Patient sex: F
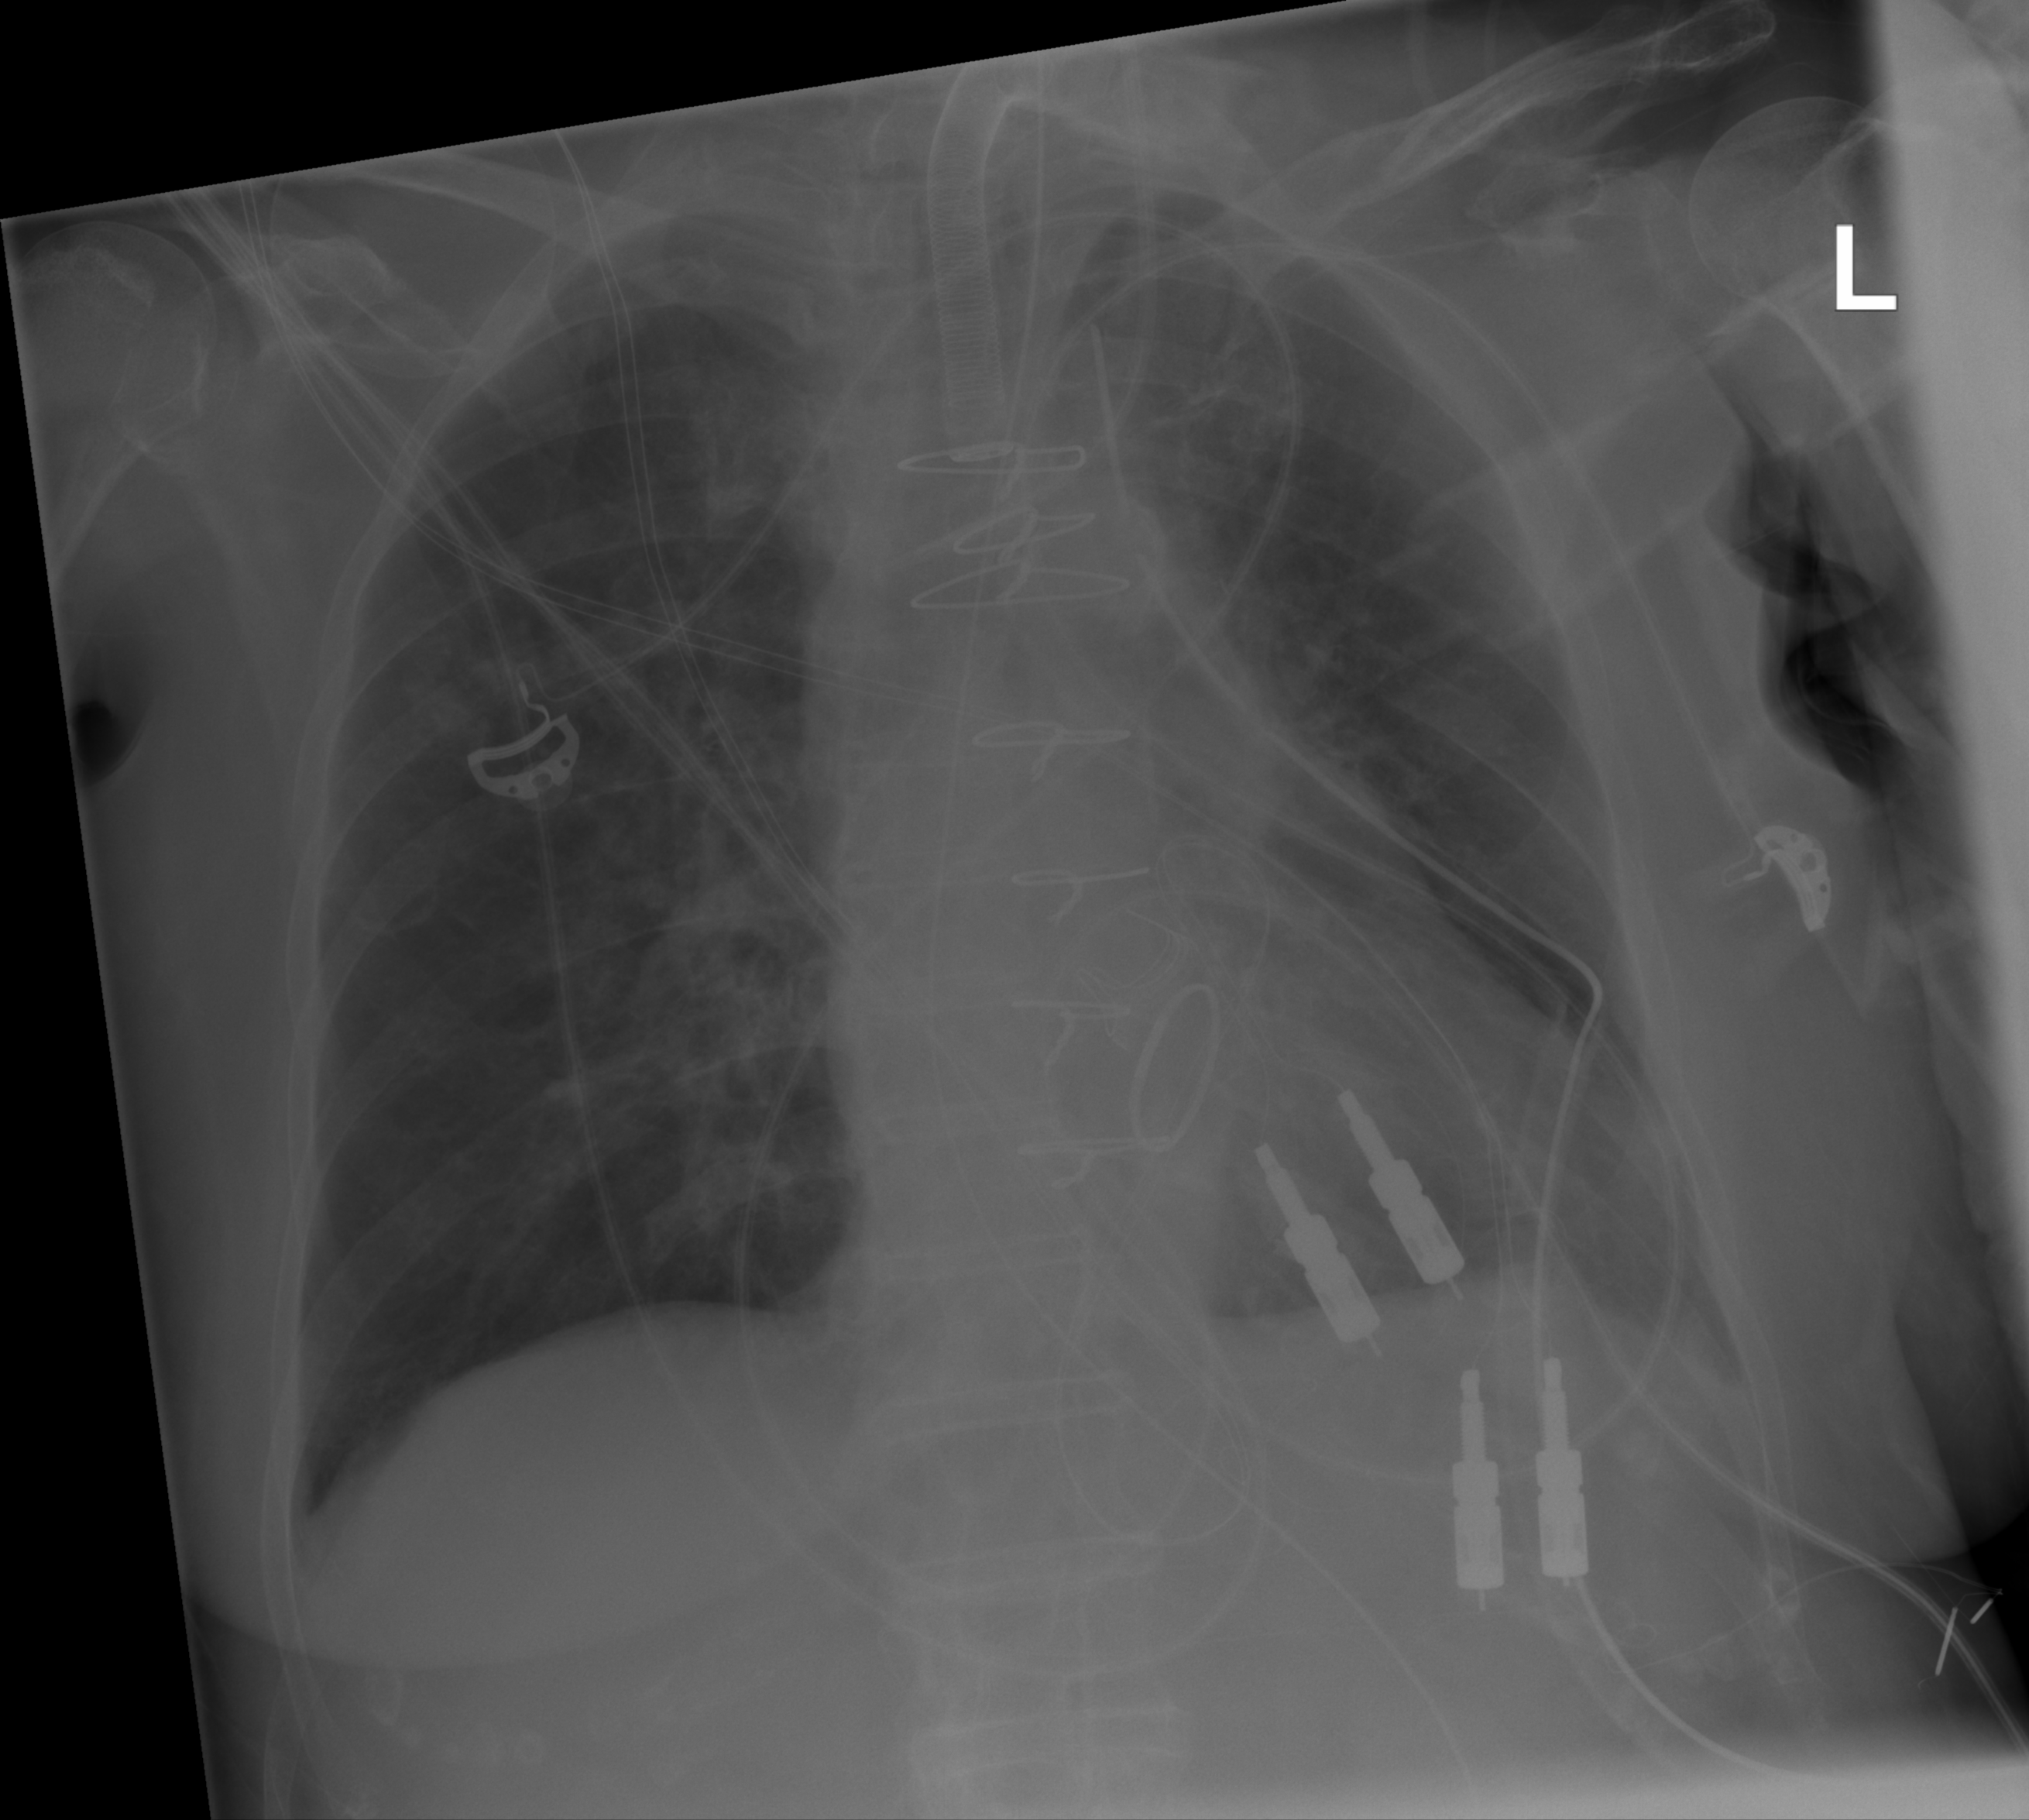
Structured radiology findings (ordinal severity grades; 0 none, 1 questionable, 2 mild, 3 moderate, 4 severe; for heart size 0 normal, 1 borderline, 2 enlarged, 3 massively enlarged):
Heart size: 0
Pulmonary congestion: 0
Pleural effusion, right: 0
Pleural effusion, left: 2
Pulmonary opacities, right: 2
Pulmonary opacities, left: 0
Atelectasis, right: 0
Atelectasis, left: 0